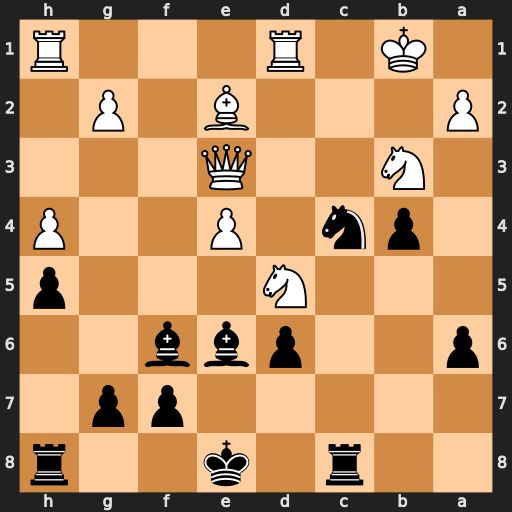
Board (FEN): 2r1k2r/5pp1/p2pbb2/3N3p/1pn1P2P/1N2Q3/P3B1P1/1K1R3R
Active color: b
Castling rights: k
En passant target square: -
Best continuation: Na3#